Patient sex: M
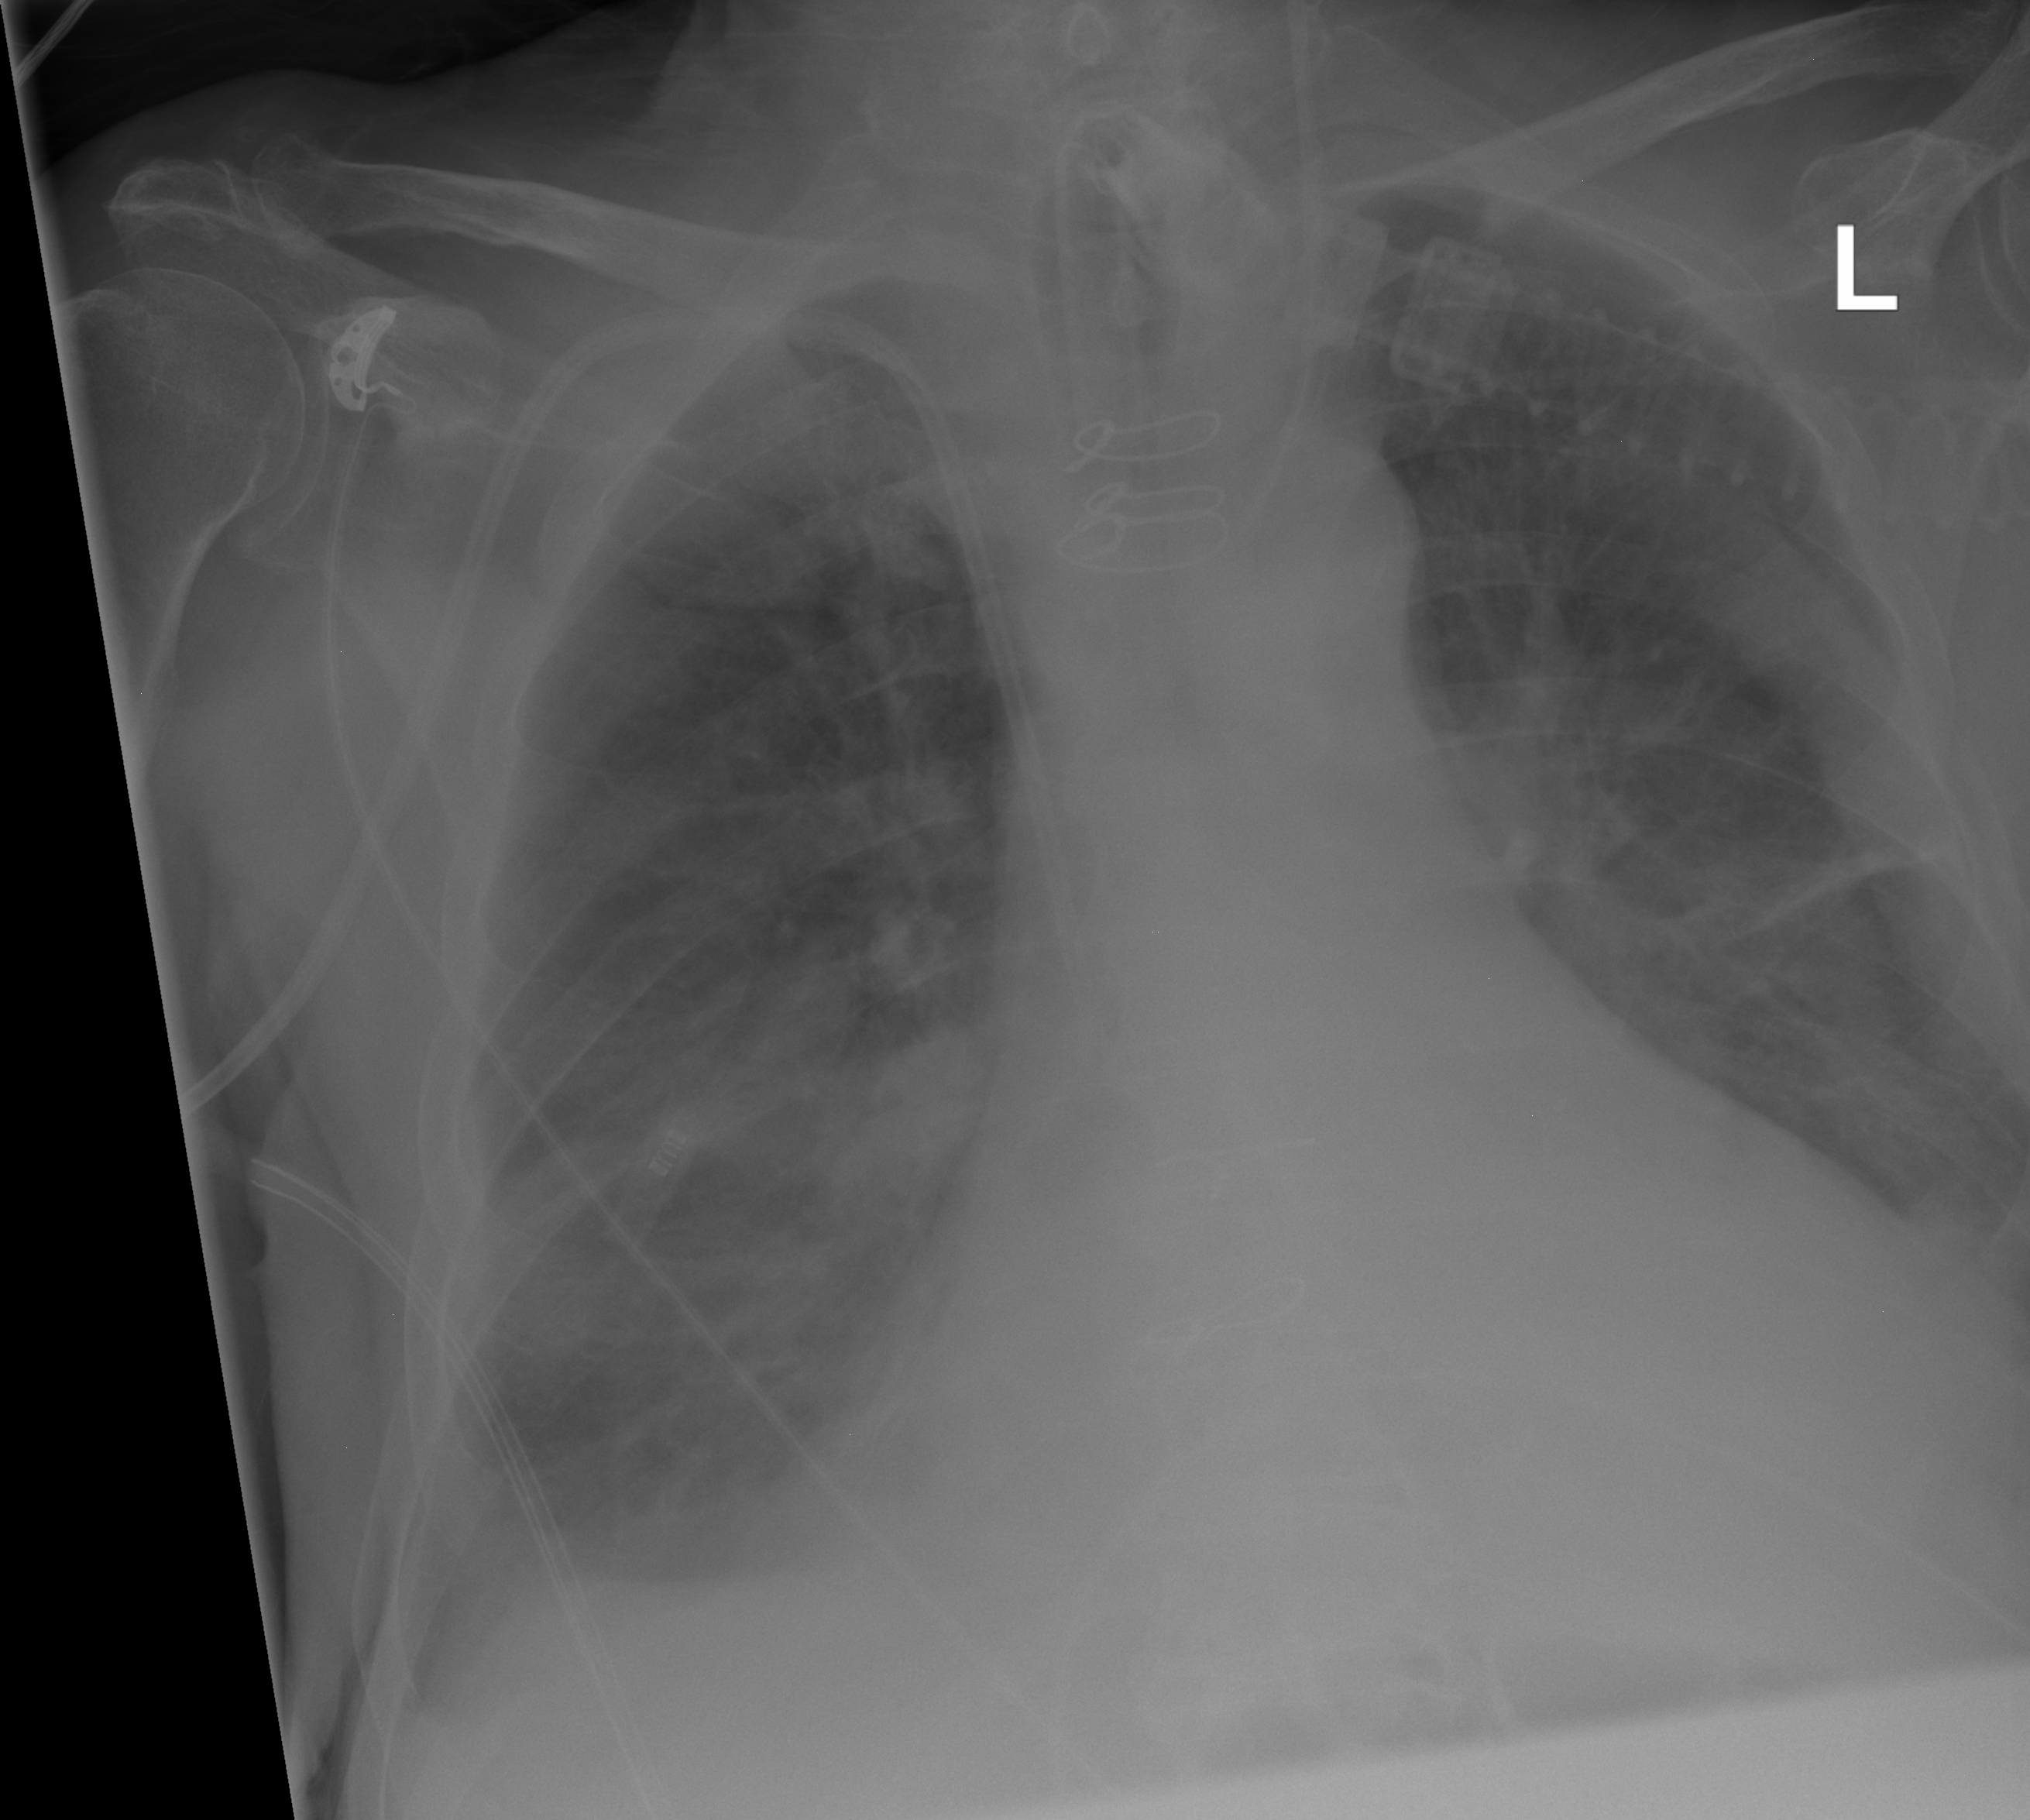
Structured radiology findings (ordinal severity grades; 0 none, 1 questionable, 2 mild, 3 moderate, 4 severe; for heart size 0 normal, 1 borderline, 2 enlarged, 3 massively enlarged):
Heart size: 2
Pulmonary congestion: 2
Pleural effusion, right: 2
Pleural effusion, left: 2
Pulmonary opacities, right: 2
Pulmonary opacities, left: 2
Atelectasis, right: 3
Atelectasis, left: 3